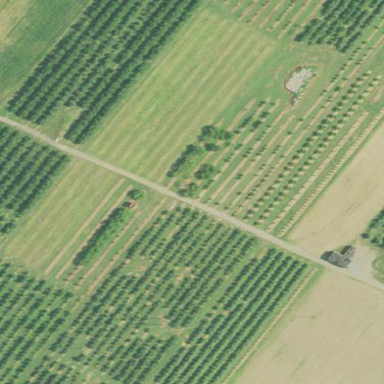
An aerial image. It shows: Orchard.